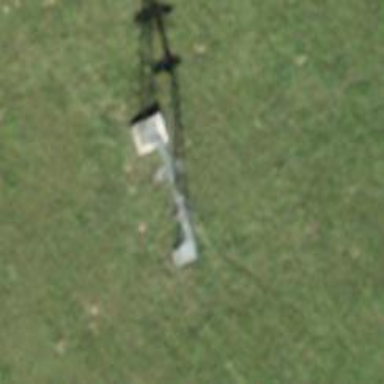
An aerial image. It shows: Pylon used for aerialway.